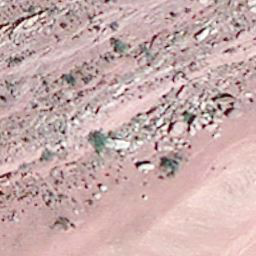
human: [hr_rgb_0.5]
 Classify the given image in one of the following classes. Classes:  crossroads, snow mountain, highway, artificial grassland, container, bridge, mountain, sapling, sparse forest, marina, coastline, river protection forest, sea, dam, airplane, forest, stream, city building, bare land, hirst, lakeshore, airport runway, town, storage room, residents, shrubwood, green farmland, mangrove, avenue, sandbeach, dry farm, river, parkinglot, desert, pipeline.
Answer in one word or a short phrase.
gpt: bare land